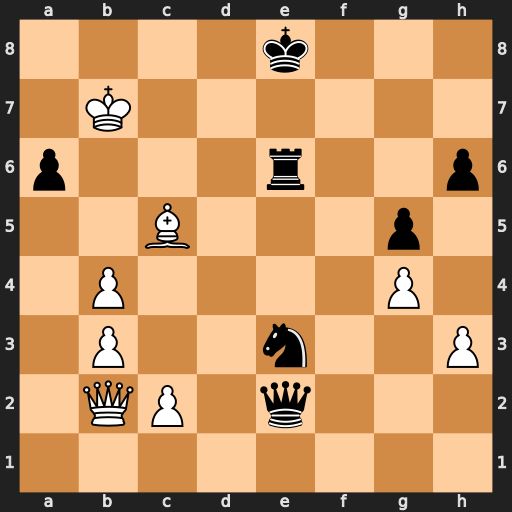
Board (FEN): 4k3/1K6/p3r2p/2B3p1/1P4P1/1P2n2P/1QP1q3/8
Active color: w
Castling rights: -
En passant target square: -
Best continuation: Qh8+ Kf7 Qh7+ Kf6 Bd4+